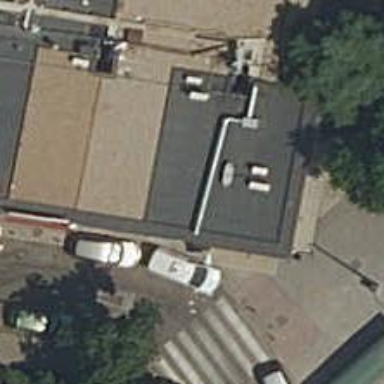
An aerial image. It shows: Bar.